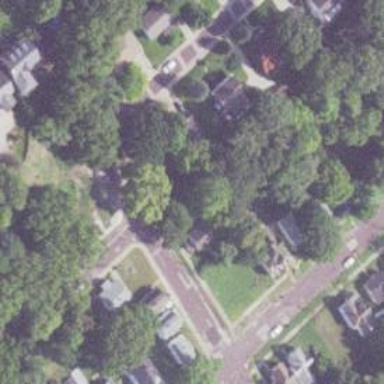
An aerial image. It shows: Residential road with sidewalk on the left.